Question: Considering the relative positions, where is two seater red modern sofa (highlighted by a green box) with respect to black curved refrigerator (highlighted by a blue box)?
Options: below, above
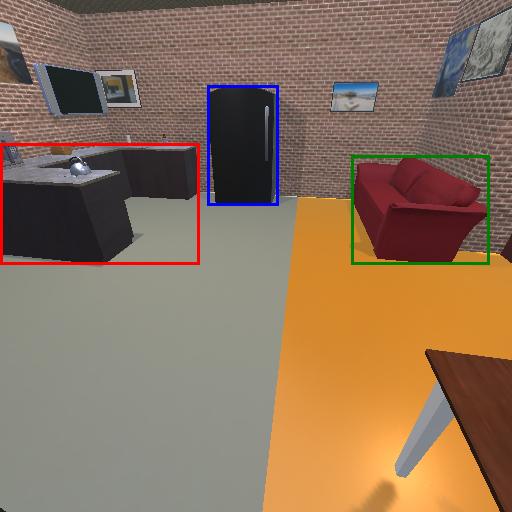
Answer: below